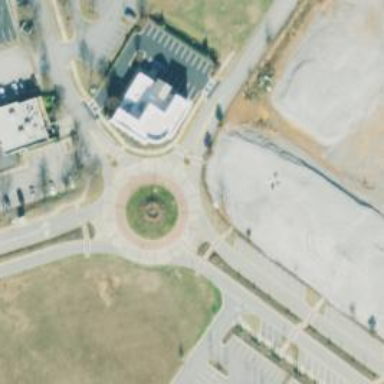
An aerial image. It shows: Footway that serves as traffic island.